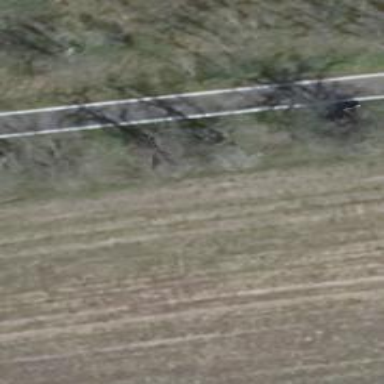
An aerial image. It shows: Row of deciduous broadleaved trees.